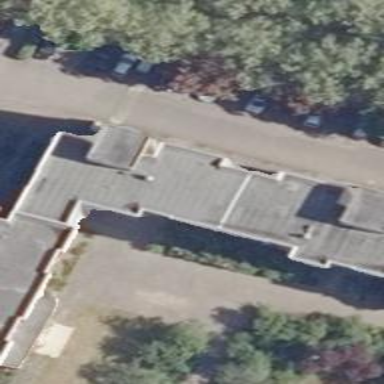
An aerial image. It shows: Building with apartments and flat roof.